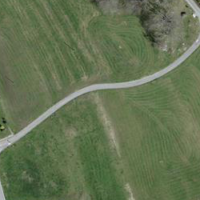
EUNIS habitat code: 24
Species observed at this site:
Plantago major